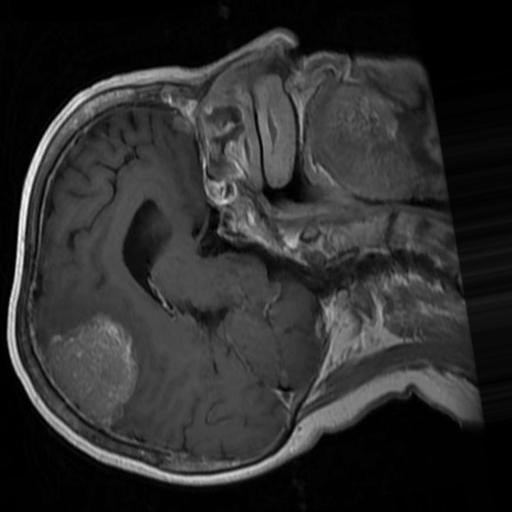
Label: brain_menin